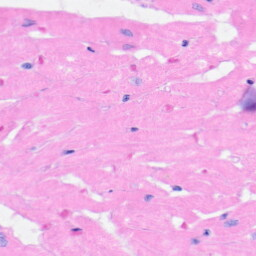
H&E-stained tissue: Heart